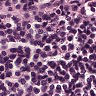
Metastatic tissue present: no